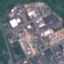
Label: Industrial